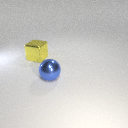
large yellow metal cube behind large blue metal sphere